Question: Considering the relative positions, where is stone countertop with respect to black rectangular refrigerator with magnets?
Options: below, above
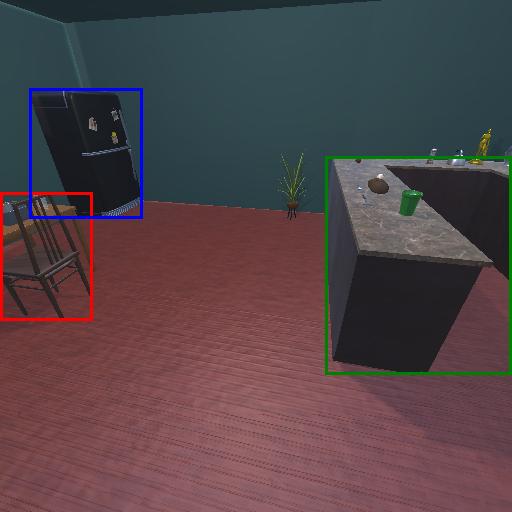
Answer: below